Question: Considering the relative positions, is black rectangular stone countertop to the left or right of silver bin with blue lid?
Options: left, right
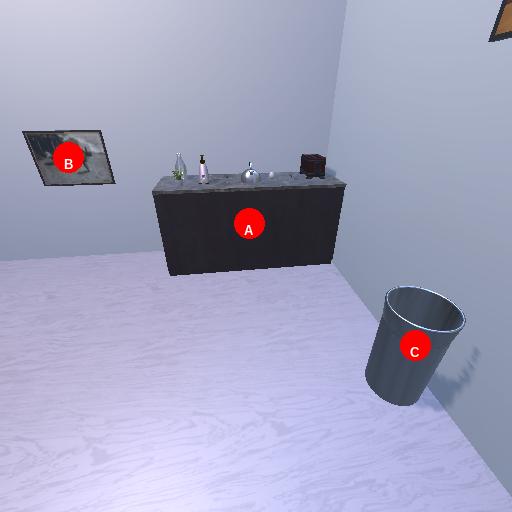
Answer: left